Interaction volume radius: 5 \u00c5
Interaction volume height: 15 \u00c5
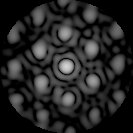
Disorder parameter: 0.4314